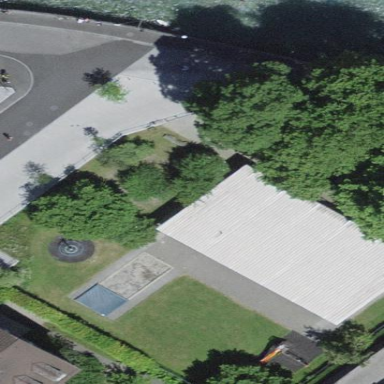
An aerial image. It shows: Kindergarten.